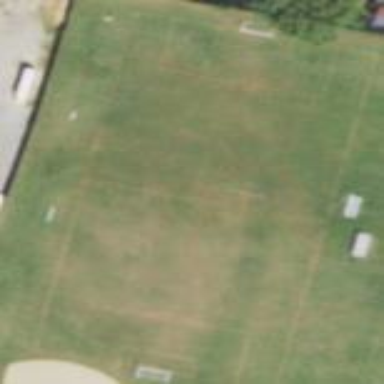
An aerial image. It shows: Soccer pitch for leisure land activities.